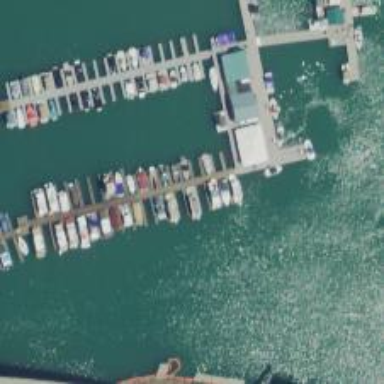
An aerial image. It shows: Pier with mooring facilities.